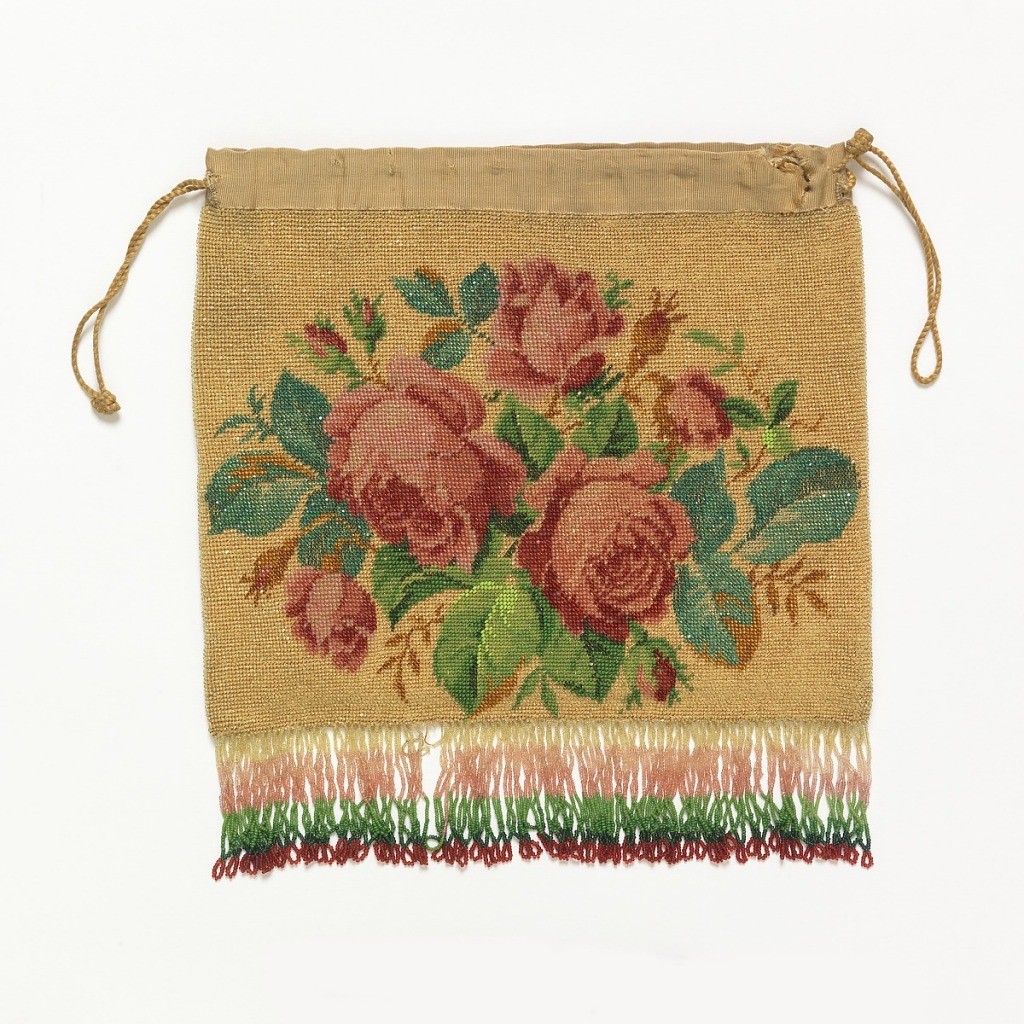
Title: Bag
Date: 19th century
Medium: silk, glass beads Technique: beaded knitting Label: knitted silk with glass beads
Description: Bag knitted with colored glass beads with a spray of pink roses on a yellow ground. Tan silk at upper edge with silk cord drawstring; bead fringe at bottom in bands of pink, green and red.